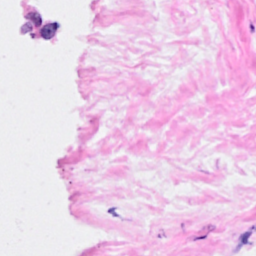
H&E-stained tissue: Breast